Interaction volume radius: 5 \u00c5
Interaction volume height: 20 \u00c5
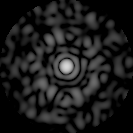
Disorder parameter: 0.7992